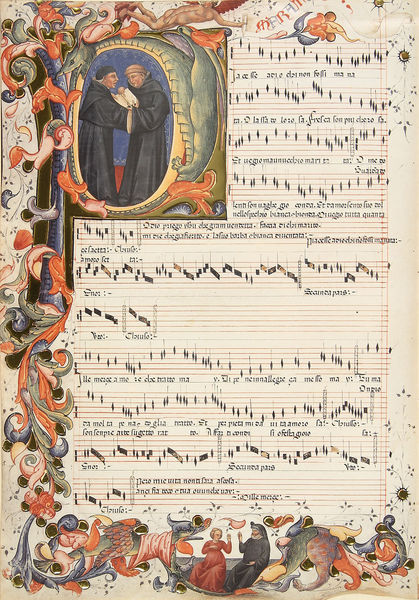
Titel: Codex Squarcialupi
Künstler: Squarcialupi Codex Meister
Institution: Florenz, Bibliotheca Medicea Laurenziana
Schlagwörter: blau, mann, frauen, menschen, blumen, bunt, frau, männer, orange, schwarz, zeichnung, rot, muster, ornament, kirche, blatt, gesang, ranken, noten, notenblatt, ornamente, buch, religion, seite, text, initiale, buchseite, mittelalter, religiös, mönch, mönche, heilige, zeilen, lied, gesangbuch, zeichnungen, latein, initial, buchmalerei, abt, evangeliar, choral, liederbuch, notenlinien, minuskel, äbte, o, p, gregorianisch